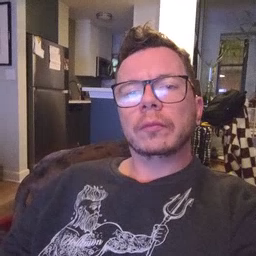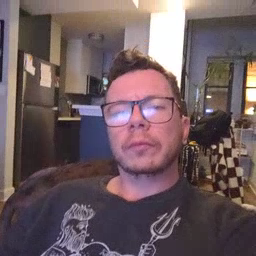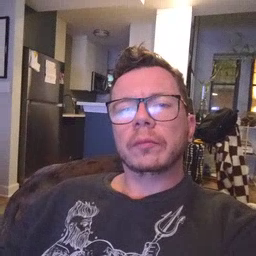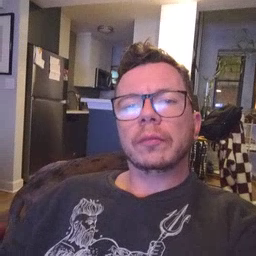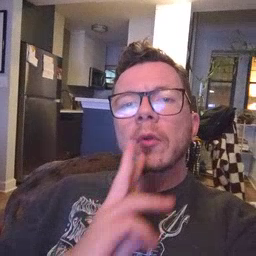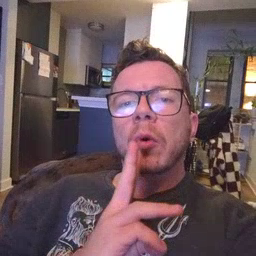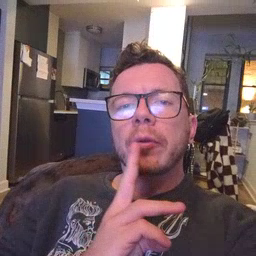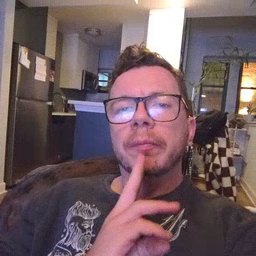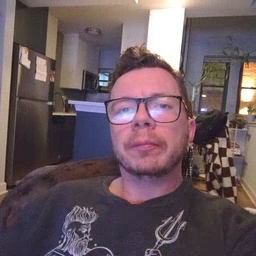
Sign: water